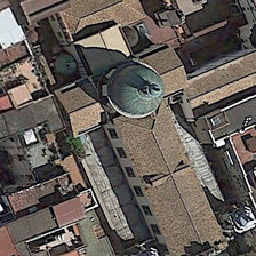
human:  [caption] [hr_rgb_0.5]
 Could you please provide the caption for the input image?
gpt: The frame tree of the church

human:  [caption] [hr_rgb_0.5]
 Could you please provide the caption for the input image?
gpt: Several trees were planted around the church.

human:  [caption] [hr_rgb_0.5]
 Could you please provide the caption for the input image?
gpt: Some trees were planted around the church.

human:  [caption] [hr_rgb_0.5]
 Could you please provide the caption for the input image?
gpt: Some trees have been planted around the church.

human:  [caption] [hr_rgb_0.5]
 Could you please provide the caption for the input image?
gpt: Some trees were planted in the church's REDOR.